Interaction volume radius: 10 \u00c5
Interaction volume height: 10 \u00c5
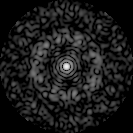
Disorder parameter: 0.8279